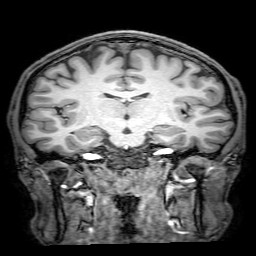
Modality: T1w
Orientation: sagittal